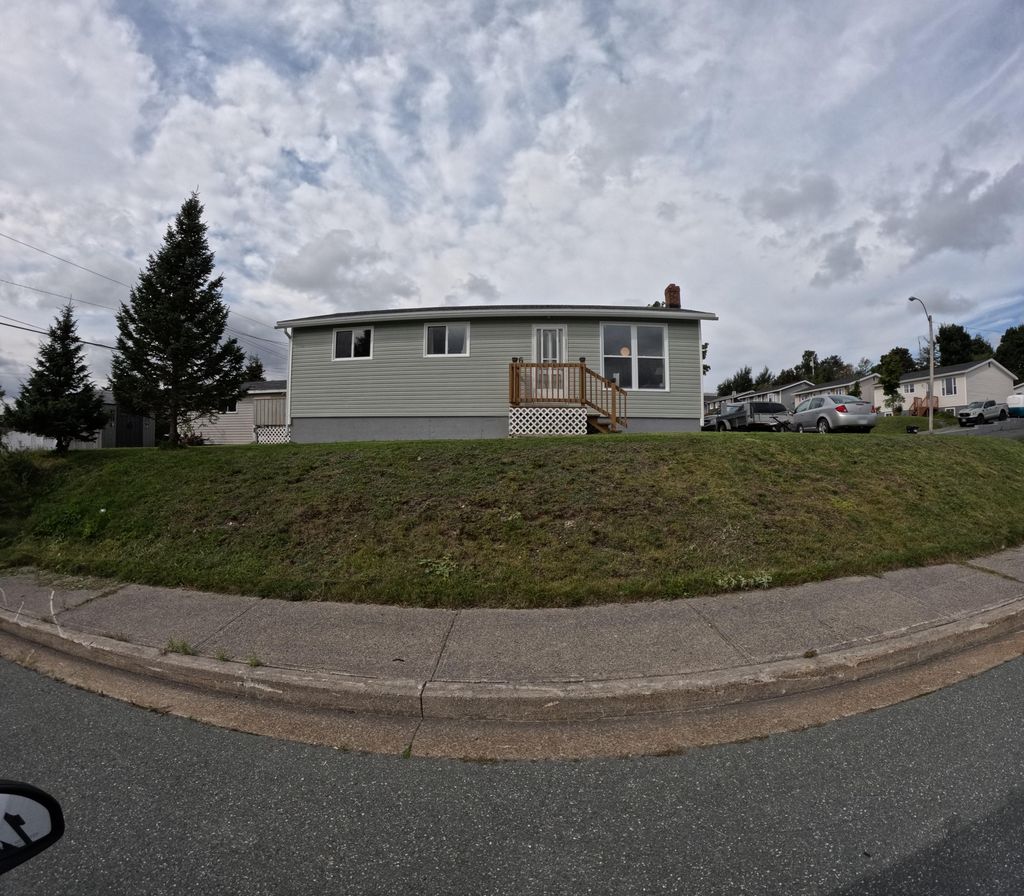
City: st_johns